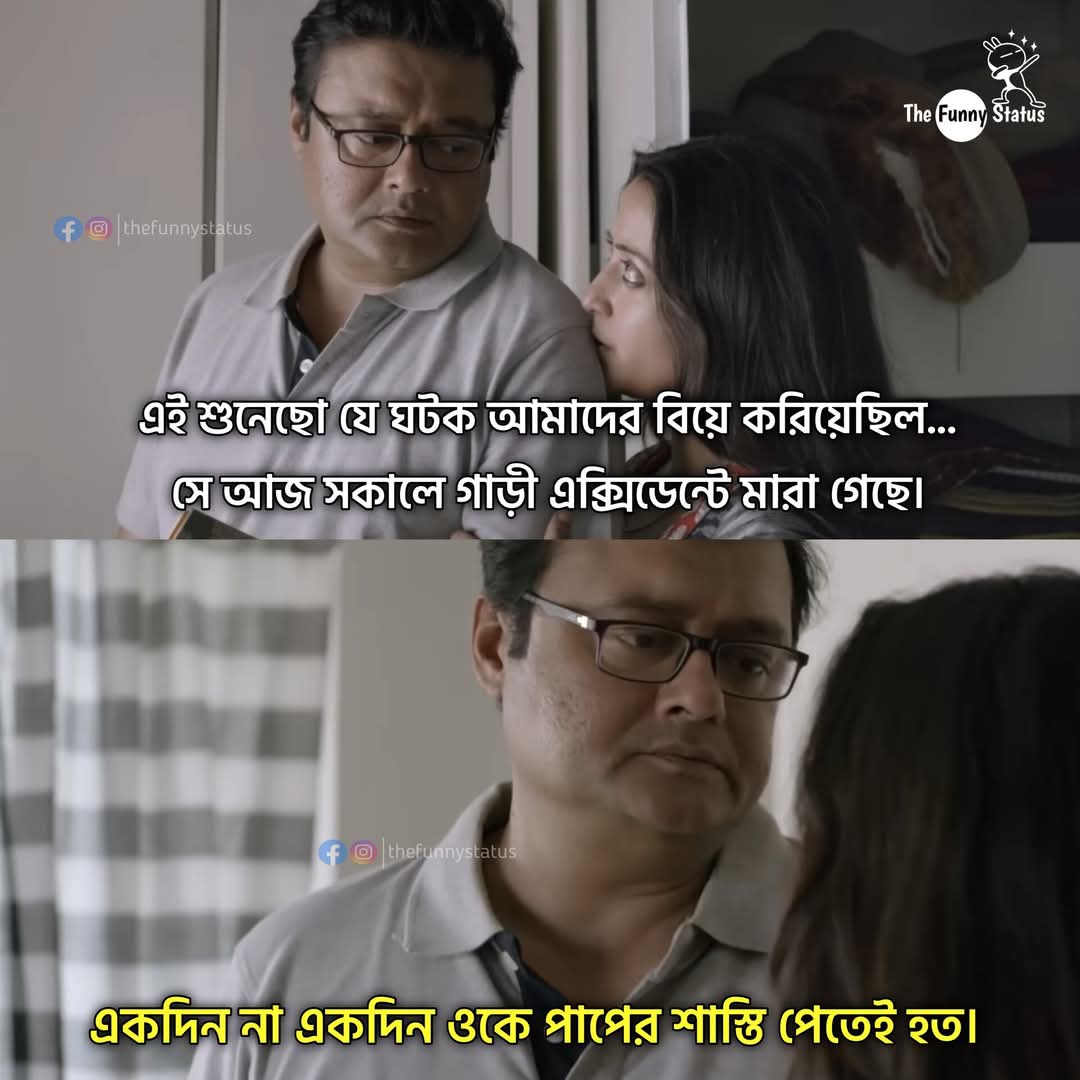
Text: এই শুনেছো যে ঘটক আমাদের বিয়ে করিয়েছিল... সে আজ সকালে গাড়ী এক্সিডেন্টে মারা গেছে।
একদিন না একদিন ওকে পাপের শাস্তি পেতেই হত।
Label: Hate
Hate category: Personal Offence
Targeted group: Individual